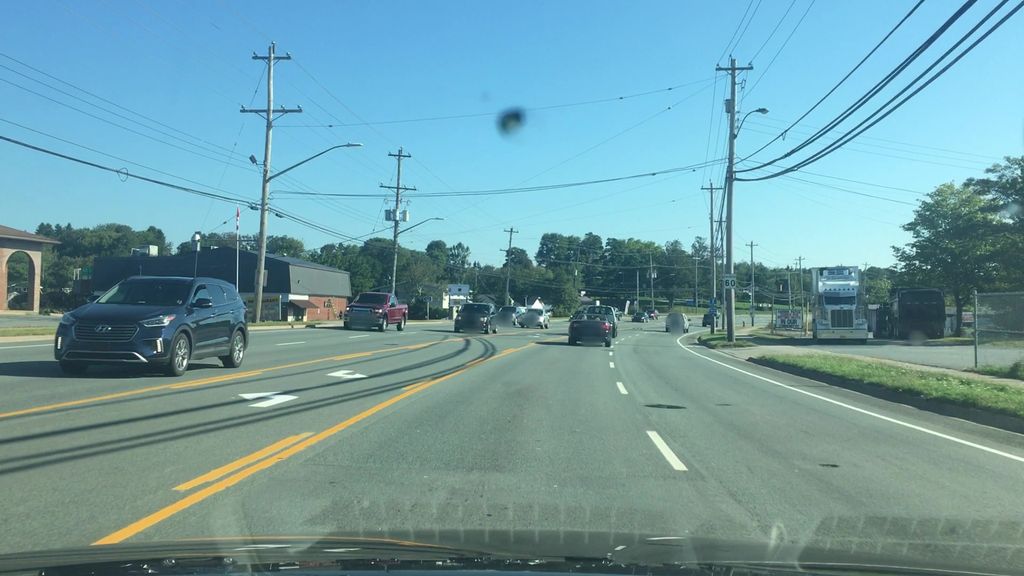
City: halifax